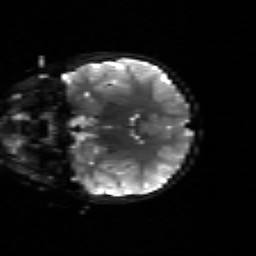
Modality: sbref
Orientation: coronal
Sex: male
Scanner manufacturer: siemens
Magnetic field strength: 3 T
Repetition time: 5 s
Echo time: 0.071 s